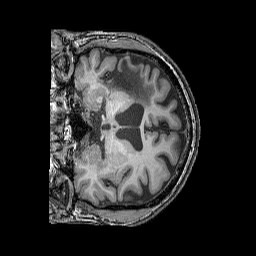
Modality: T1w
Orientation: coronal
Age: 56
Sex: male
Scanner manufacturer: siemens
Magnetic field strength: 3 T
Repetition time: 2.25 s
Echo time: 0.00411 s